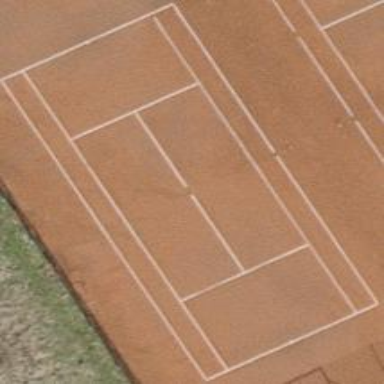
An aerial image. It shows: Tennis court on pitch designated for leisure land.